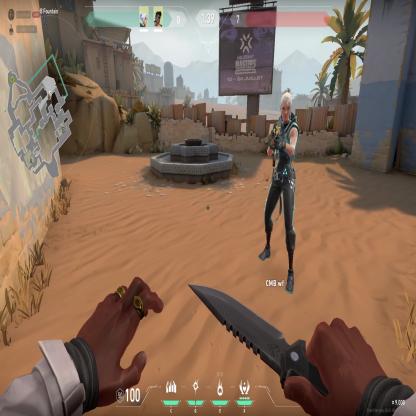
Label: teammate